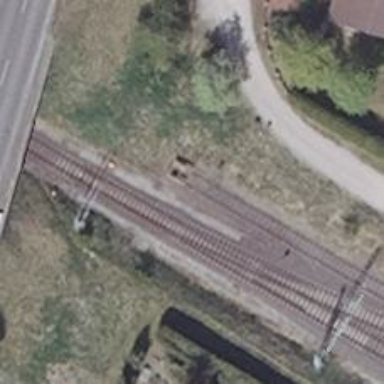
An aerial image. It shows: Railway siding with rails.